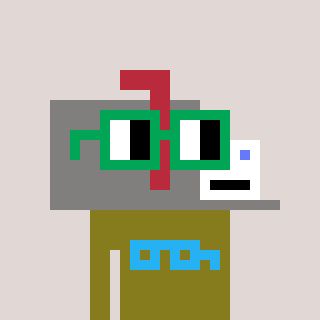
a pixel art character with square green glasses, a mailbox-shaped head and a gunk-colored body on a warm background